Question: I want to left shift an n*n array ( is an ), m times like this Image :

I spent one day to find a solution, but I couldn't find a general solution.
Do you know an algorithm to solve this problem? Or any guide that can help me ?
for example(each parenthesis represents a cell in array ) :
'''
n= 2 and m =1
before shifting :
(1) (2)
(3) (4)
after shifting :
(2) (4)
(0) (3)
'''
Second example :
'''
n= 4 and m =2
before shifting :
(1) (2) (3) (4)
(5) (6) (7) (8)
(9) (10) (11) (12)
(13) (14) (15) (16)
after shifting :
(3) (4) (8) (12)
(7) (11) (10) (16)
(6) (0) (0) (15)
(5) (9) (13) (14)
'''
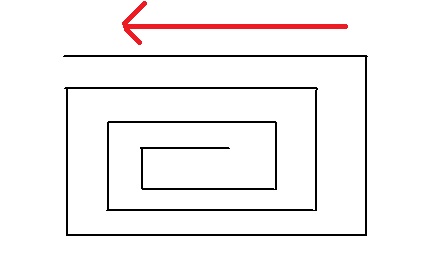
Answer: The idea is simple. You shift the outer envelope/shell, then shift the next inner and so on, until there's nothing else to shift.
Between consecutive shifts you copy the first character of the next inner envelope/shell to the last (just vacated) of the last envelope/shell. This gives you continuity, provides data flow between the envelopes/shells.
To shift a rectangular envelope by 1 position you may first count how many elements are in it (1 in 1x1, 4 in 2x2, 8 in 3x3, 12 in 4x4 and so on for squares).
And then you can run a coordinate/position along the envelope from 0 to length-2, convert it into regular coordinates within the 2d array. This will give you the position where to copy. Now, the position for the source is the very next one along the envelope and you can convert it into 2d coordinates similarly.
My implementation in C:
'''
#include <stdio.h>
/*
(2w+2h-4)/0 1 .. w-2 w-1
+---------------+
2w+2h-5 | | w
. | | .
. | | .
. | | .
2w+h-2 | | w+h-3
+---------------+
2w+h-3 2w+h-4 .. w+h-1 w+h-2
*/
int EnvelopeLength(int w, int h)
{
if (w <= 0 || h <= 0)
return 0;
if (h == 1)
return w;
if (w == 1)
return h;
return 2 * (w + h) - 4;
}
#if 0 // this function is currently unused
int Coords2EnvelopePosition(int x, int y, int w, int h)
{
int pos = -1;
if (w <= 0 || h <= 0)
pos = -1;
else if (w == 1 && h == 1)
pos = 0;
else if (h == 1)
pos = x;
else if (w == 1)
pos = y;
else if (y == 0)
pos = x;
else if (x == w - 1)
pos = w + y - 1;
else if (y == h - 1)
pos = 2 * w + h - x - 3;
else if (x == 0)
pos = 2 * w + 2 * h - y - 4;
return pos;
}
#endif
void EnvelopePosition2Coords(int* px, int* py, int w, int h, int pos)
{
*py = *px = -1;
if (w <= 0 || h <= 0)
*py = *px = -1;
else if (w == 1 && h == 1)
*py = *px = 0;
else if (h == 1)
*px = pos, *py = 0;
else if (w == 1)
*px = 0, *py = pos;
else if (pos < w)
*px = pos, *py = 0;
else if (pos <= w + h - 2)
*px = w - 1, *py = pos - w + 1;
else if (pos <= 2 * w + h - 3)
*px = 2 * w + h - 3 - pos, *py = h - 1;
else if (pos <= 2 * w + 2 * h - 5)
*px = 0, *py = 2 * w + 2 * h - 4 - pos;
}
void SpiralShift(char* a, int w, int h)
{
int w0 = w;
while (w > 0 && h > 0)
{
int len = EnvelopeLength(w, h), pos;
int xto, yto, xfrom, yfrom;
for (pos = 0; pos < len - 1; pos++)
{
EnvelopePosition2Coords(&xto, &yto, w, h, pos);
EnvelopePosition2Coords(&xfrom, &yfrom, w, h, pos + 1);
a[yto * w0 + xto] = a[yfrom * w0 + xfrom];
}
EnvelopePosition2Coords(&xto, &yto, w, h, len - 1);
if (w > 2 && h > 2)
{
EnvelopePosition2Coords(&xfrom, &yfrom, w - 2, h - 2, 0);
a[yto * w0 + xto] = a[w0 + 1 + yfrom * w0 + xfrom];
w -= 2;
h -= 2;
a += w0 + 1;
}
else
{
a[yto * w0 + xto] = ' ';
break;
}
}
}
void PrintSpiral(const char*s, int w, int h)
{
int x, y;
puts("Spiral:");
for (y = 0; y < h; y++)
{
for (x = 0; x < w; x++)
printf("%c ", s[y * w + x]);
puts("");
}
puts("");
}
int main(void)
{
char spiral1x1[1 * 1] =
"a";
char spiral2x2[2 * 2] =
"wo"
"dr";
char spiral5x6[5 * 6] =
"This i"
"ing ss"
"lce.e "
"lnetna"
"arips ";
int i;
PrintSpiral(spiral1x1, 1, 1);
for (i = 0; i < 1 * 1; i++)
{
SpiralShift(spiral1x1, 1, 1);
PrintSpiral(spiral1x1, 1, 1);
}
PrintSpiral(spiral2x2, 2, 2);
for (i = 0; i < 2 * 2; i++)
{
SpiralShift(spiral2x2, 2, 2);
PrintSpiral(spiral2x2, 2, 2);
}
PrintSpiral(spiral5x6, 6, 5);
for (i = 0; i < 5 * 6; i++)
{
SpiralShift(spiral5x6, 6, 5);
PrintSpiral(spiral5x6, 6, 5);
}
return 0;
}
'''
Output (<URL>:
'''
Spiral:
a
Spiral:
Spiral:
w o
d r
Spiral:
o r
d
Spiral:
r d
Spiral:
d
Spiral:
Spiral:
T h i s i
i n g s s
l c e . e
l n e t n a
a r i p s
Spiral:
h i s i s
n g s e
i e . n a
l c n e t
l a r i p s
Spiral:
i s i s
g s e n a
n . t
i e c n e s
l l a r i p
Spiral:
s i s a
s e n t
g e s
n . e c n p
i l l a r i
Spiral:
i s a
s e n t e s
n p
g . e c i
n i l l a r
Spiral:
i s a s
e n t e n p
s c i
. e r
g n i l l a
Spiral:
s a s p
n t e n c i
e e r
s . a
g n i l l
Spiral:
a s p i
t e n c e r
n . a
e l
s g n i l
Spiral:
a s p i r
e n c e . a
t l
n l
e s g n i
Spiral:
s p i r a
n c e . l
e l
t i
n e s g n
Spiral:
s p i r a l
c e . l
n i
e n
t n e s g
Spiral:
p i r a l l
e . i
c n
n g
e t n e s
Spiral:
i r a l l i
. n
e g
c
n e t n e s
Spiral:
r a l l i n
g
.
e s
c n e t n e
Spiral:
a l l i n g
s
. e
e c n e t n
Spiral:
l l i n g
s
e
n
. e c n e t
Spiral:
l i n g s
e
n
t
. e c n e
Spiral:
i n g s e
n
t
e
. e c n
Spiral:
n g s e n
t
e
n
. e c
Spiral:
g s e n t
e
n
c
. e
Spiral:
s e n t e
n
c
e
.
Spiral:
s e n t e n
c
e
.
Spiral:
e n t e n c
e
.
Spiral:
n t e n c e
.
Spiral:
t e n c e .
Spiral:
e n c e .
Spiral:
n c e .
Spiral:
c e .
Spiral:
e .
Spiral:
.
Spiral:
'''